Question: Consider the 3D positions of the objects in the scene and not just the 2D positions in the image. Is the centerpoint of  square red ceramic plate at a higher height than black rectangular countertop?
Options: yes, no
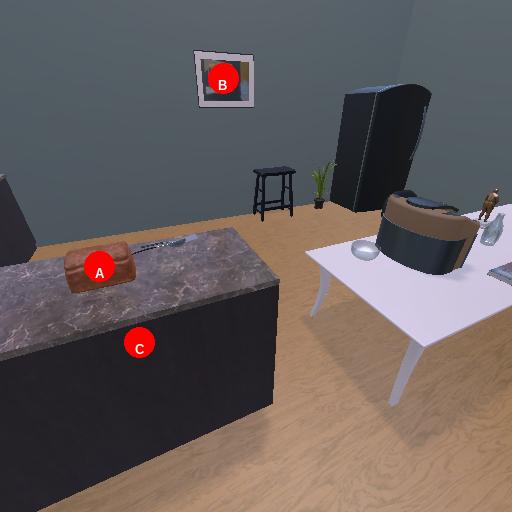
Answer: yes